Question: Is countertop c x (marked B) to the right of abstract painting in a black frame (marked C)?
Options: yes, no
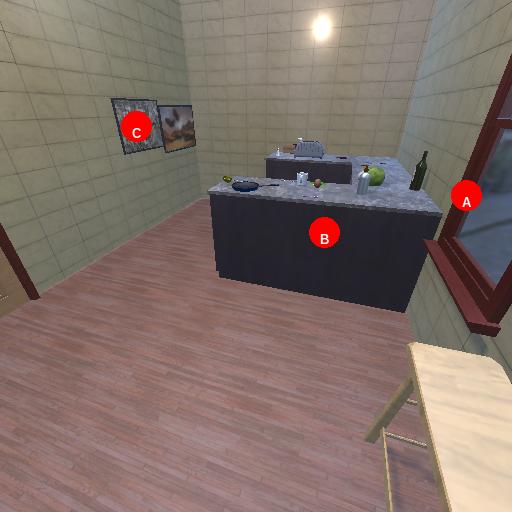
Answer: yes